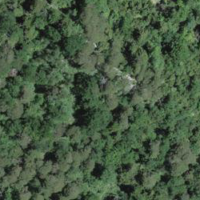
EUNIS habitat code: 44
Species observed at this site:
Adenostyles alpina